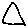
Label: triangle